Question: I am trying to find an efficient way to pan a 2D image in place using DirectX 9
I've attached a picture below that hopefully explains what I want to do. Basically, I want to scroll the 'tu' and 'tv' coordinates of all the quad's vertices across the texture to produce a "scrolling in place" effect for a 2D texture.
The first image below represents my loaded texture.
The second image is the texture with the 'tu','tv' coordinates of the four vertices in each corner showing the standard rendered image.
The third image illustrates what I want to happen; I want to move the vertices in such a way that the box that is rendered straddles the end of the image and wraps back around in such a way that the texture will be rendered as shown with the two halves of the cloud separated.
The fourth image shows my temporary (wasteful) solution; I simply doubled the image and pan across until I reach the far right edge, at which point I reset the vertices' tu and tv so that the box being rendered is back on the far right.
Is there a legitimate way to do this without breaking everything into two separate quads?

I've added details of my set up and my render code below, if that helps clarify a path to a solution with my current design.
I have a function that sets up DirectX for 2D render as follows. I've added wrap properties to texture stage 0 as recommended:
'''
VOID SetupDirectXFor2DRender()
{
pd3dDevice->SetSamplerState( 0, D3DSAMP_MINFILTER, D3DTEXF_POINT );
pd3dDevice->SetSamplerState( 0, D3DSAMP_MAGFILTER, D3DTEXF_POINT );
pd3dDevice->SetSamplerState( 0, D3DSAMP_MIPFILTER, D3DTEXF_POINT );
// Set for wrapping textures to enable panning sprite render
pd3dDevice->SetSamplerState( 0, D3DSAMP_ADDRESSU, D3DTADDRESS_WRAP );
pd3dDevice->SetSamplerState( 0, D3DSAMP_ADDRESSV, D3DTADDRESS_WRAP );
pd3dDevice->SetRenderState( D3DRS_ALPHAFUNC, D3DCMP_GREATEREQUAL );
pd3dDevice->SetRenderState( D3DRS_ALPHAREF, 0 );
pd3dDevice->SetRenderState( D3DRS_ALPHABLENDENABLE, true );
pd3dDevice->SetRenderState( D3DRS_ALPHATESTENABLE, false );
pd3dDevice->SetRenderState( D3DRS_SRCBLEND , D3DBLEND_SRCALPHA );
pd3dDevice->SetRenderState( D3DRS_DESTBLEND, D3DBLEND_INVSRCALPHA) ;
pd3dDevice->SetTextureStageState( 0, D3DTSS_COLOROP, D3DTOP_MODULATE );
pd3dDevice->SetTextureStageState( 0, D3DTSS_COLORARG1, D3DTA_TEXTURE );
pd3dDevice->SetTextureStageState( 0, D3DTSS_COLORARG2, D3DTA_DIFFUSE );
pd3dDevice->SetTextureStageState( 0, D3DTSS_ALPHAOP, D3DTOP_MODULATE );
pd3dDevice->SetTextureStageState( 0, D3DTSS_ALPHAARG1, D3DTA_TEXTURE );
pd3dDevice->SetTextureStageState( 0, D3DTSS_ALPHAARG2, D3DTA_DIFFUSE );
pd3dDevice->SetTextureStageState( 0, D3DTSS_COLOROP, D3DTOP_SELECTARG1 );
pd3dDevice->SetTextureStageState( 0, D3DTSS_COLORARG1, D3DTA_TEXTURE );
pd3dDevice->SetTextureStageState( 0, D3DTSS_COLORARG2, D3DTA_DIFFUSE );
return;
}
'''
On each frame, I render things as follows:
'''
VOID RenderAllEntities()
{
HRESULT hResult;
// Void pointer for DirectX buffer locking
VOID* pVoid;
hResult = pd3dDevice->Clear( 0,
NULL,
D3DCLEAR_TARGET,
0x0,
1.0f,
0 );
hResult = pd3dDevice->BeginScene();
// Do rendering on the back buffer here
hResult = pd3dDevice->SetFVF( CUSTOMFVF );
hResult = pd3dDevice->SetStreamSource( 0, pVertexBuffer, 0, sizeof(CUSTOM_VERTEX) );
for ( std::vector<RenderContext>::iterator renderContextIndex = queuedContexts.begin(); renderContextIndex != queuedContexts.end(); ++renderContextIndex )
{
// Render each sprite
for ( UINT uiIndex = 0; uiIndex < (*renderContextIndex).uiNumSprites; ++uiIndex )
{
// Lock the vertex buffer into memory
hResult = pVertexBuffer->Lock( 0, 0, &pVoid, 0 );
// Copy our vertex buffer to memory
::memcpy( pVoid, &renderContextIndex->vertexLists[uiIndex], sizeof(vertexList) );
// Unlock buffer
hResult = pVertexBuffer->Unlock();
hResult = pd3dDevice->SetTexture( 0, (*renderContextIndex).textures[uiIndex]->GetTexture() );
hResult = pd3dDevice->DrawPrimitive( D3DPT_TRIANGLELIST, 0, 6 );
}
}
// Complete and present the rendered scene
hResult = pd3dDevice->EndScene();
hResult = pd3dDevice->Present( NULL, NULL, NULL, NULL );
return;
}
'''
To test SetTransform, I tried adding the following (sloppy but temporary) code block inside the render code before the call to 'DrawPrimitive':
'''
{
static FLOAT di = 0.0f;
static FLOAT dy = 0.0f;
di += 0.03f;
dy += 0.03f;
// Build and set translation matrix
D3DXMATRIX ret;
D3DXMatrixIdentity(&ret);
ret(3, 0) = di;
ret(3, 1) = dy;
//ret(3, 2) = dz;
hResult = pd3dDevice->SetTransform( D3DTS_TEXTURE0, &ret );
}
'''
This does not make any of my rendered sprites pan about.
I've been working through DirectX tutorials and reading the MS documentation to catch up on things but there are definitely holes in my knowledge, so I hope I'm not doing anything too completely brain-dead.
Any help super appreciated.
Thanks!
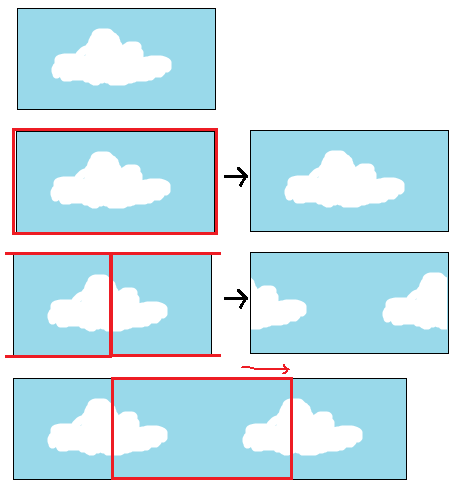
Answer: This should be quiet easy to do with one quad.
Assuming that you're using DX9 with the fixed function pipeline, you can translate your texture with 'IDirect3DDevice9::SetTransform' (<URL>. This tiles the texture virtually, so that negativ uv-values or values greater 1 are mapped to an infinit repetition of your texture.
If you're using shaders or another version of directx, you can translate you texture coordinate by yourself in the shader or manipulate the uv-values of your vertices.